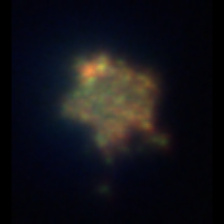
Taxon: Unknown_detritus
Group: Unknown